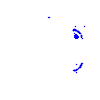
Particle: pion